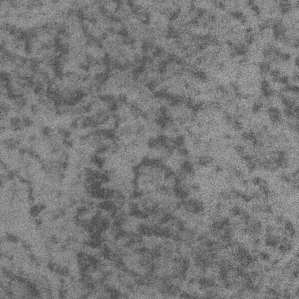
Label: frost